Question: I have some trouble with a CustomViewCell which has a 'UILabel' which has two lines.
Everything is looking like expected if I first show my 'CollectionView'. If 'UILabel' has only one line, the title is at the top. However, if I start scrolling to the end of the list and than go back to top, all 'UILabels' have two lines and sometimes the titles are divided in the middle like
BEFORE: AwesomeTitle
AFTER: Awesom
eTitle
I'm quit sure it has something to do with 'reusable Cells', but I have no idea what I'm doing wrong...
I set the textLabel for the cell like:
'''
- (UICollectionViewCell *)collectionView:(UICollectionView *)collectionView
cellForItemAtIndexPath:(NSIndexPath *)indexPath
{
MyItem* a = [self.fetchedResultsController.fetchedObjects objectAtIndex:indexPath.row];
CustomSelectionView *bookCell = [collectionView dequeueReusableCellWithReuseIdentifier:CustomSelectionCell_IDENTIFIER forIndexPath:indexPath];
//CELL CONTAINS an UIImage (Cover) and two UILabels (Author, Title)
//get image from storage
NSString* isbn = a.isbn;
NSString* filePath = [_mamPath stringByAppendingPathComponent:[NSString stringWithFormat:@"%@.jpg", isbn]];
FDIBookCollectionViewCell* __weak weakCell = bookCell;
dispatch_async(dispatch_get_global_queue(DISPATCH_QUEUE_PRIORITY_BACKGROUND, 0), ^{
NSData* data = [NSData dataWithContentsOfFile:filePath];
UIImage* image = [UIImage imageWithData:data scale:[[UIScreen mainScreen] scale]];
if (!image) {
//... handle
}
if (image && weakCell) {
dispatch_async(dispatch_get_main_queue(), ^{
weakCell.imageView.image = image;
[weakCell.imageView setNeedsDisplay];
});
}
});
//set author and title
bookCell.titelLabel.text = a.titel;
bookCell.titelLabel.numberOfLines = 2; //title label can have two lines
[bookCell.titelLabel sizeToFit];
return bookCell;
}
'''
InterfaceBuilder for Cell:

BookCell.m
'''
@implementation FDIBookCollectionViewCell {}
- (id)initWithFrame:(CGRect)frame
{
self = [super initWithFrame:frame];
if (self) {
}
return self;
}
//...
- (void)prepareForReuse {
[super prepareForReuse];
self.imageView.image = nil;
}
@end
'''
Anyone any ideas?
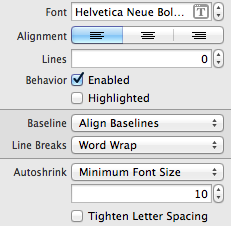
Answer: You're close, I think the issue is to do with when the cell is being prepared for reuse during scrolling. You're already setting the image to nil in 'prepareForReuse' which is good, you should just have to set the label to nil there as well so your method becomes:
'''
-(void)prepareForReuse
{
[super prepareForReuse];
self.imageView.image = nil;
self.titelLabel = nil;
}
'''
Fingers crossed that should work!
EDIT:
In your custom cell header, define a setContent method and your label variables:
'''
-(void)setContentWithDictionary:(NSDictionary *)content;
@property (nonatomic, strong) UILabel *titelLabel;
'''
Then in your implementation file:
'''
-(void)setContentWithDictionary:(NSDictionary *)content
{
//Initialise your labels here
titelLabel = [[UILabel alloc] init];
//Customise label and set text
[titelLabel setText:[content valueForKey:@"CellTitle:]];
}
'''
Then:
'''
- (UICollectionViewCell *)collectionView:(UICollectionView *)collectionView
cellForItemAtIndexPath:(NSIndexPath *)indexPath
{
//Most of your current code
//Not tested this line, probably won't work as is but you get the idea!
NSDictionary *cellContent = [NSDictionary dictionaryWithValuesAndKeys:[a.titel], @"CellTitle"];
CustomSelectionView *bookCell = [collectionView dequeueReusableCellWithReuseIdentifier:CustomSelectionCell_IDENTIFIER forIndexPath:indexPath];
[bookCell setContent:cellContent];
return bookCell;
}
'''
For each other element on your cell, simply add a new element in the dictionary. This way, every time a cell needs to be drawn, it is getting the correct content and the labels will be set up in the correct way.
Hopefully this all makes sense and help!
Matt